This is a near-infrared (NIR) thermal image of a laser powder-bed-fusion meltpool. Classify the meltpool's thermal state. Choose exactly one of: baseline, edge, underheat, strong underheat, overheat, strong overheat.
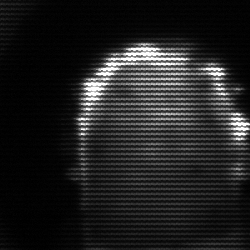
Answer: baseline